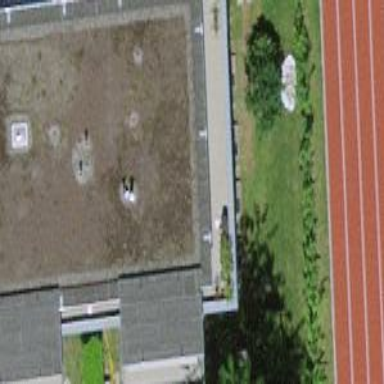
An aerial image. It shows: Residential building with flat roof.